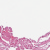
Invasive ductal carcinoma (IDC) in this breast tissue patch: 0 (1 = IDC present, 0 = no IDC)